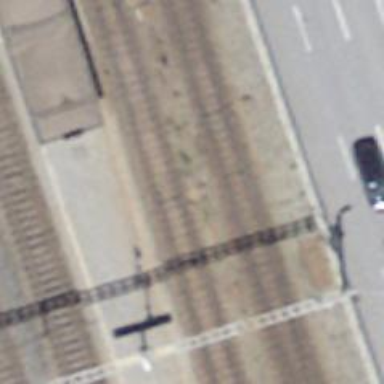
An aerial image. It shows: Single railway track with electrified contact line. It is spur track.